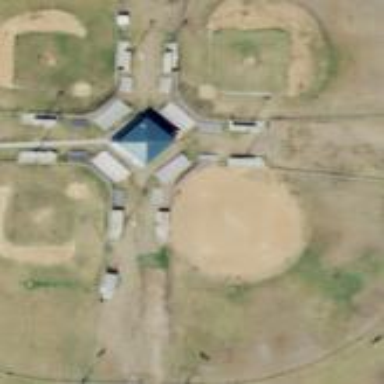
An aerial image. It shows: Baseball pitch for leisure land.